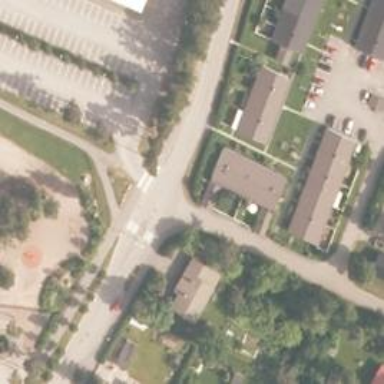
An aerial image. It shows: Uncontrolled crossing with pedestrian island.